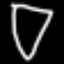
Label: diamond